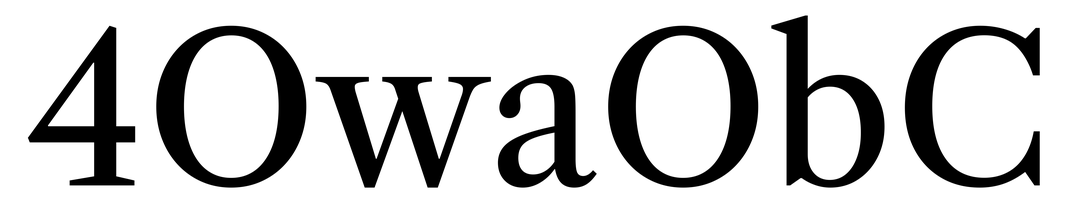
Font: LibreCaslonText_Regular